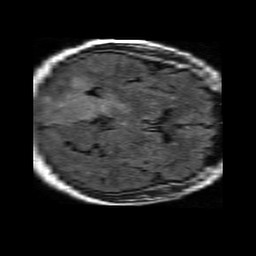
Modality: FLAIR
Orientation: axial
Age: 58
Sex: male
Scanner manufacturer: philips
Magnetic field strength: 1.5 T
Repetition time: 6 s
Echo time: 0.12 s